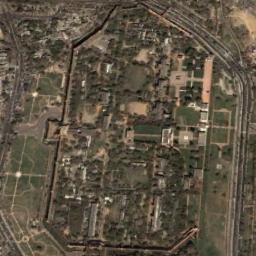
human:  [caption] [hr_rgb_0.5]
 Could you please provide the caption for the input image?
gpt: There is a wide road next to the palace .

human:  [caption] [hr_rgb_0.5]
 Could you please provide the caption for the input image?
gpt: The palace is on the grass surrounded by trees .

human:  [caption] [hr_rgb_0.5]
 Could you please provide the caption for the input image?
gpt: The palace has lots of trees, Some palaces and parks .

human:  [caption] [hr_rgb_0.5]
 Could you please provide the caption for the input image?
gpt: Some trees are beside the palace .

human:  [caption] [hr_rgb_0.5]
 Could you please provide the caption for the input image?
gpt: There are many green trees and lawns in the palace .